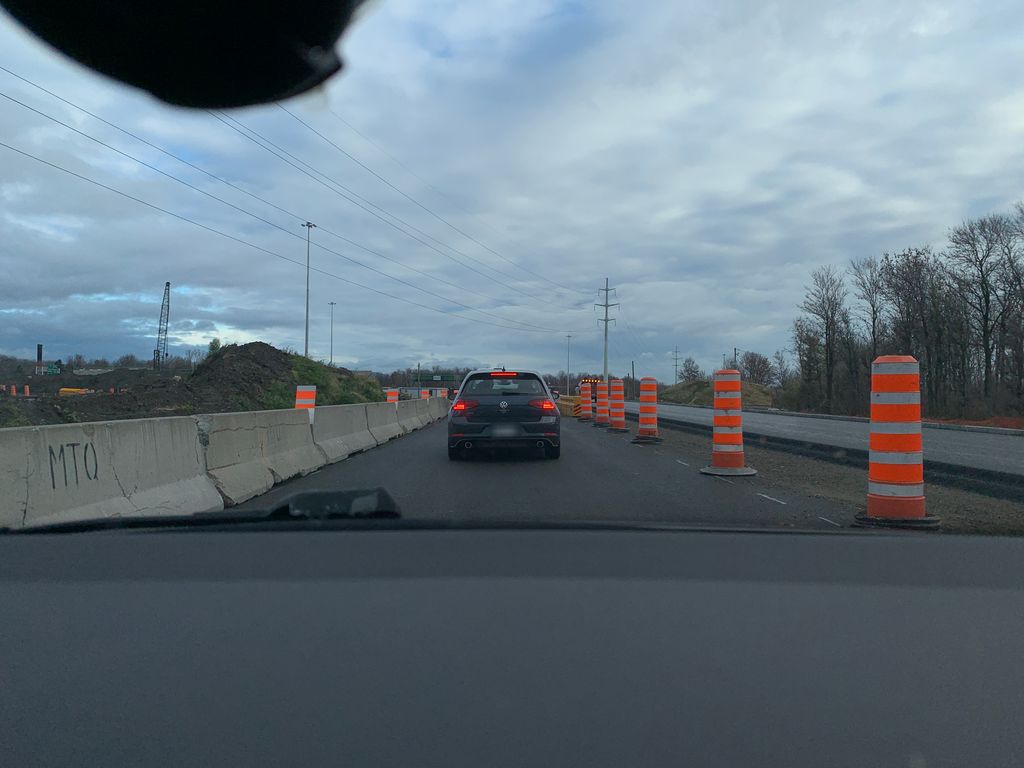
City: quebec_city